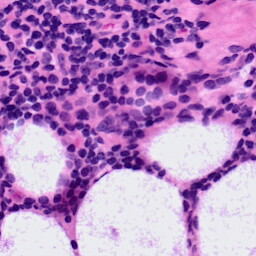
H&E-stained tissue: LymphNode